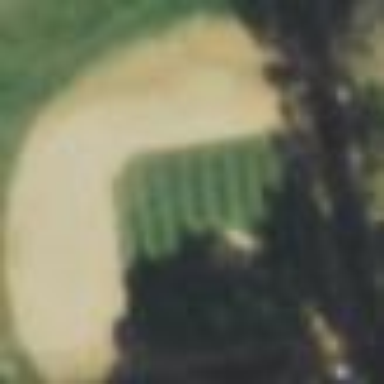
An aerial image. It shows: Baseball pitch with sand surface.